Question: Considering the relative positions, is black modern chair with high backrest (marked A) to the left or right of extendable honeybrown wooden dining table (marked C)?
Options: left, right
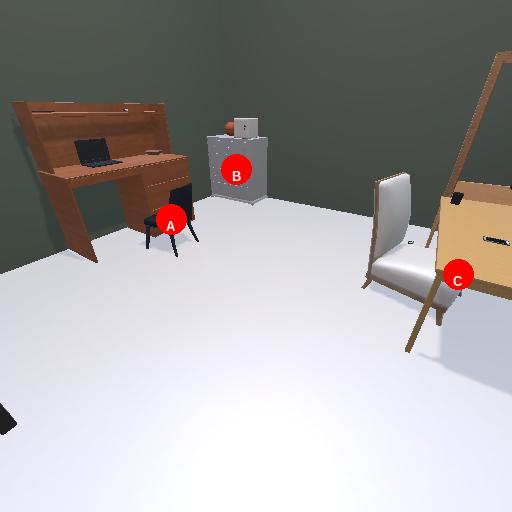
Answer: left